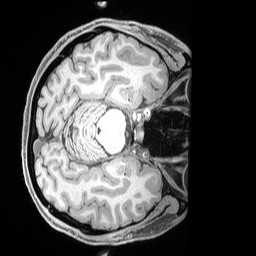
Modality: T1w
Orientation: axial
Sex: male
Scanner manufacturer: siemens
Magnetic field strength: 3 T
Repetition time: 2.53 s
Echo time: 0.00169 s